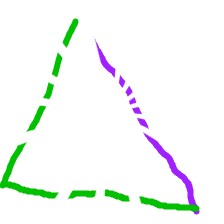
Shape: triangle